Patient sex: M
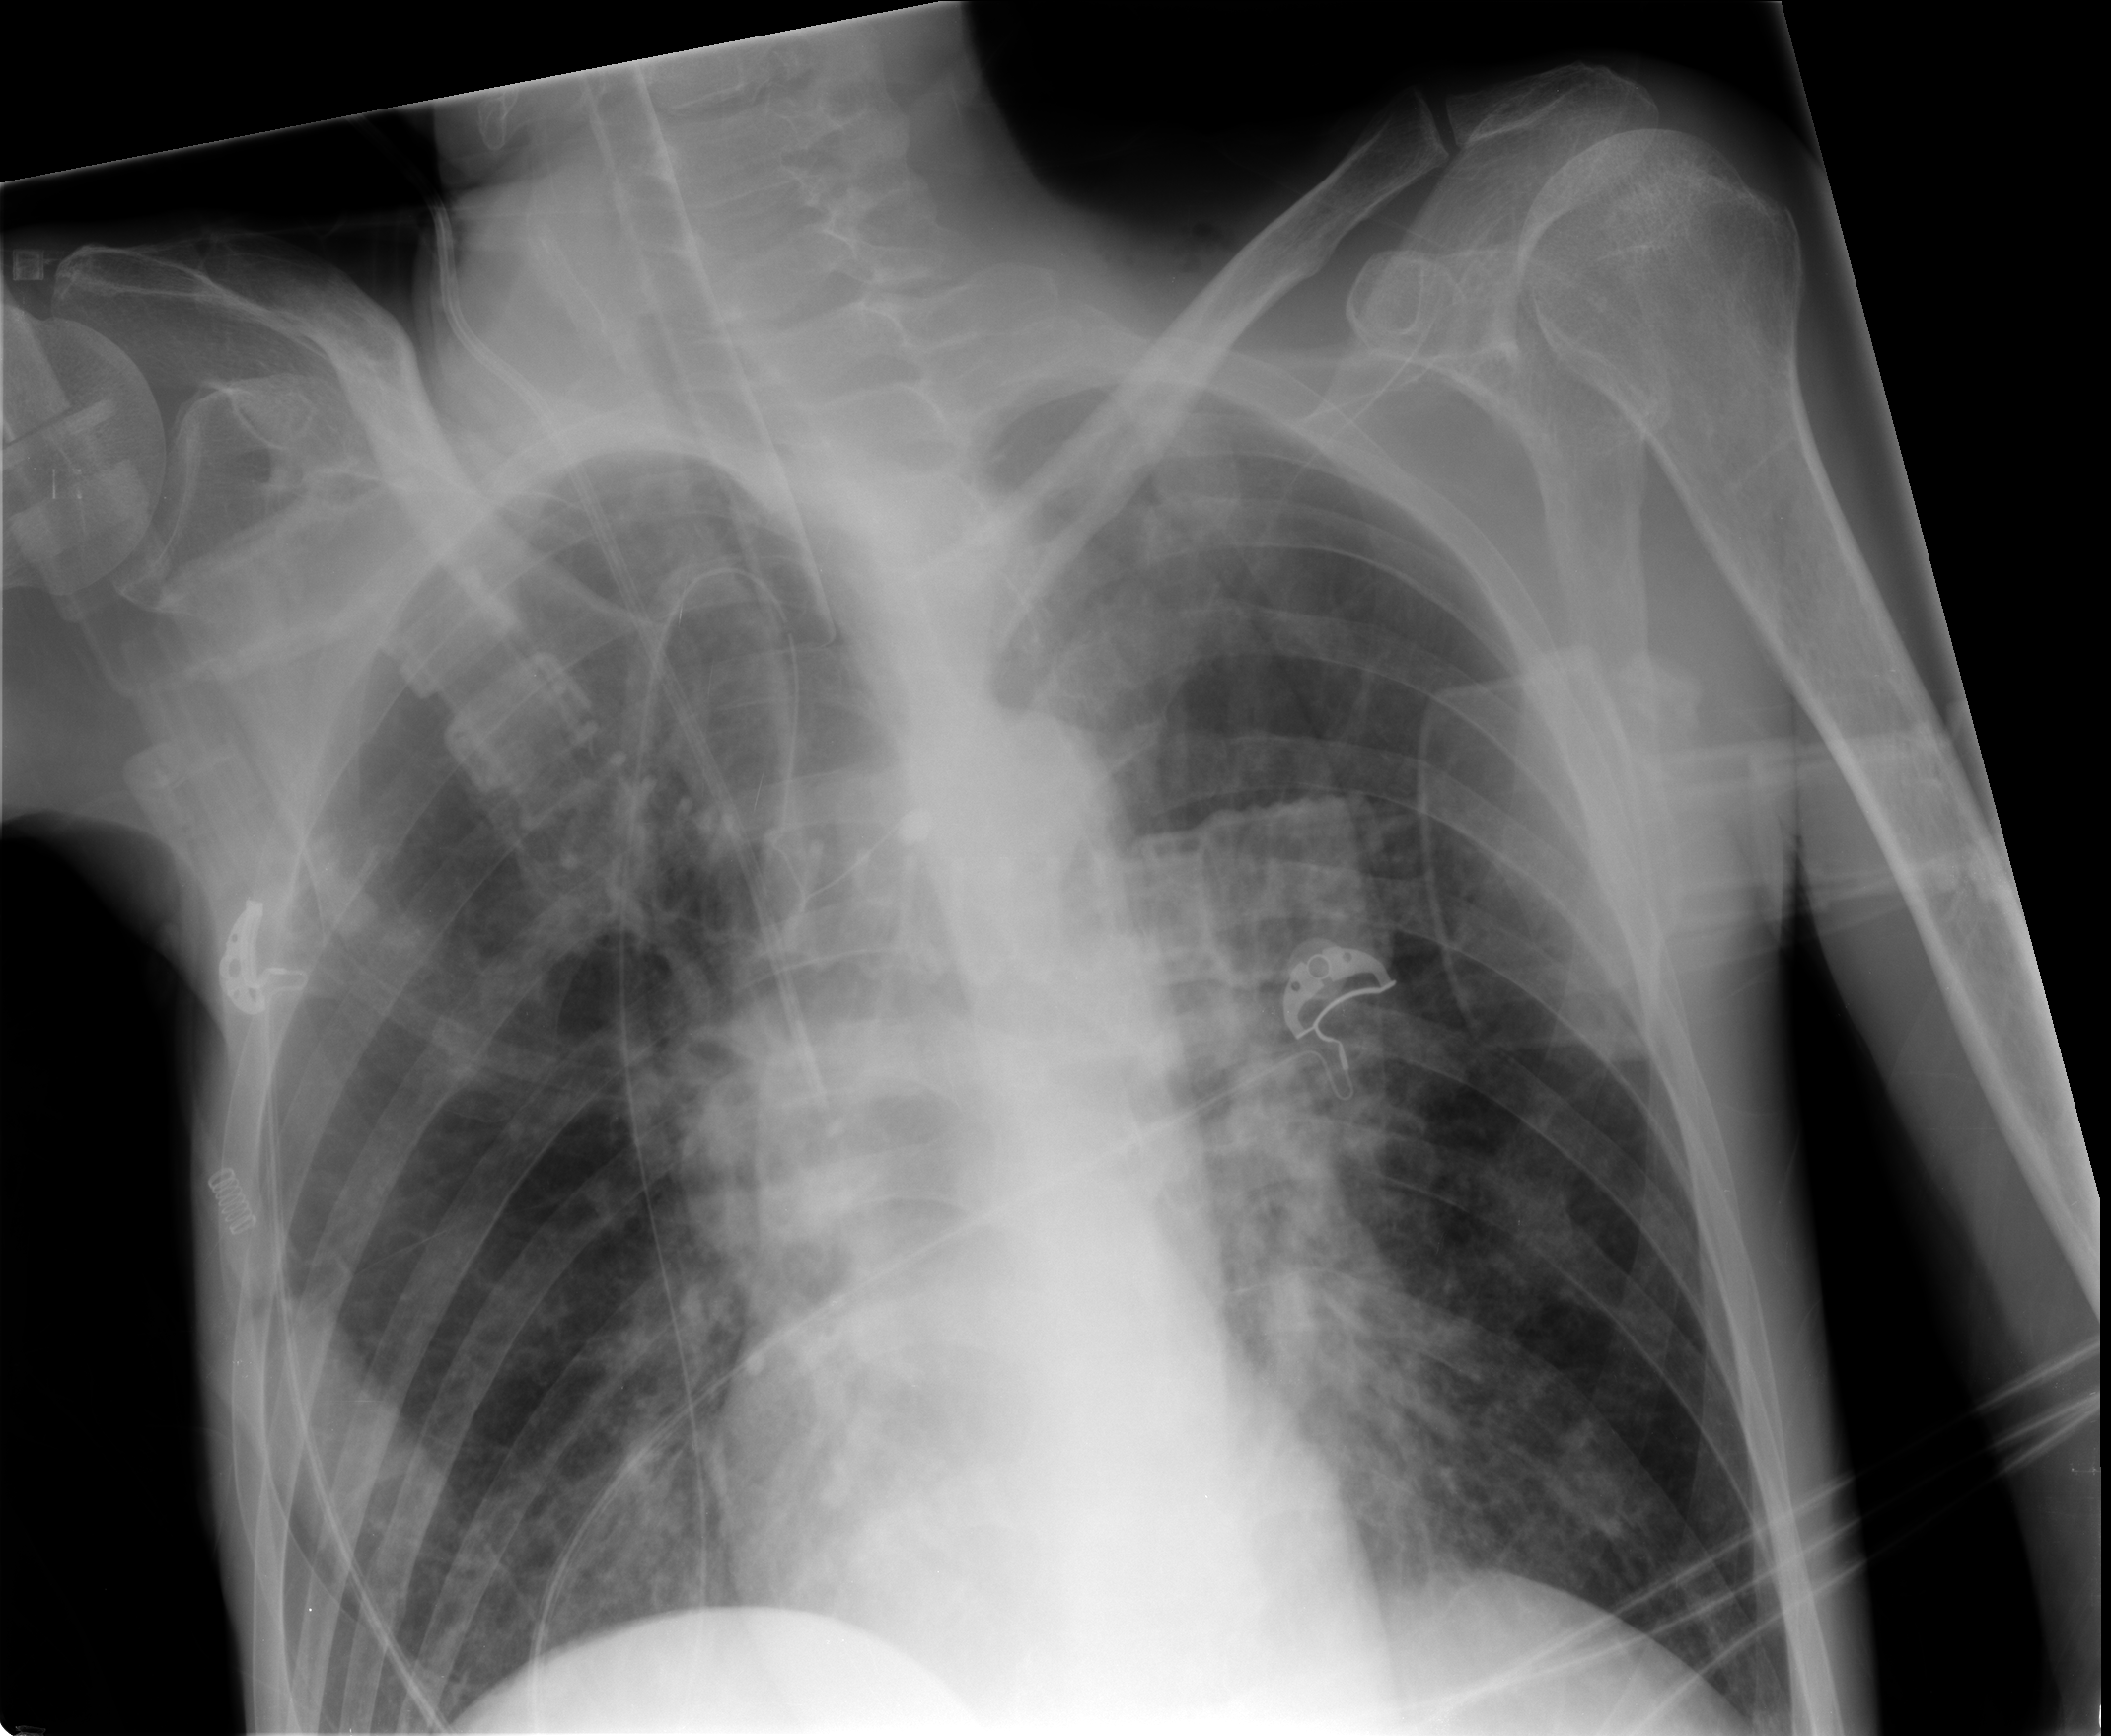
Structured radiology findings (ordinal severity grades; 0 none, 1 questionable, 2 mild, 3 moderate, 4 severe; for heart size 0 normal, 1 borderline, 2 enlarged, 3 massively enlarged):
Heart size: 0
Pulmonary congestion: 2
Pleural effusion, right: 0
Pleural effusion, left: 0
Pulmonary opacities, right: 1
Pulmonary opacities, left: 2
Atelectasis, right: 1
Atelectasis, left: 1